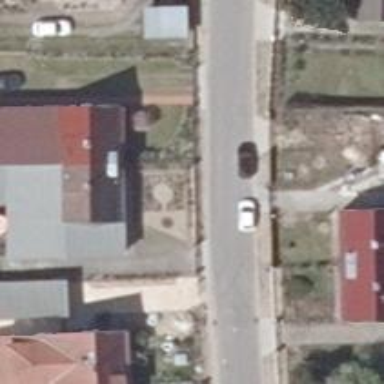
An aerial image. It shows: Residential road with asphalt surface.